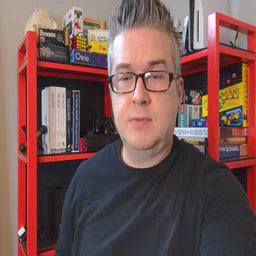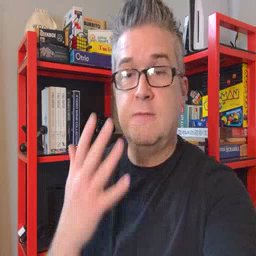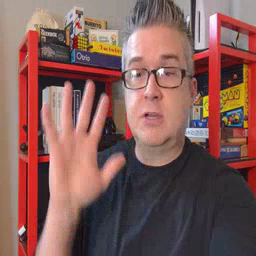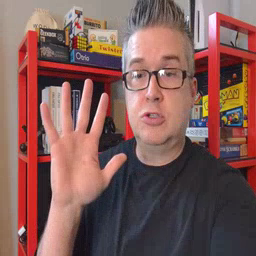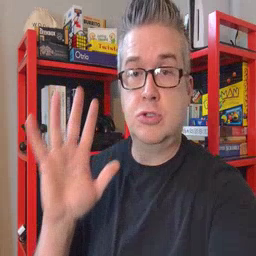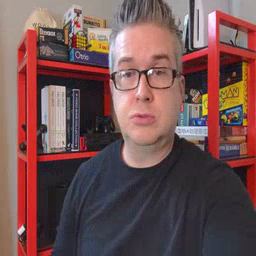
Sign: finish